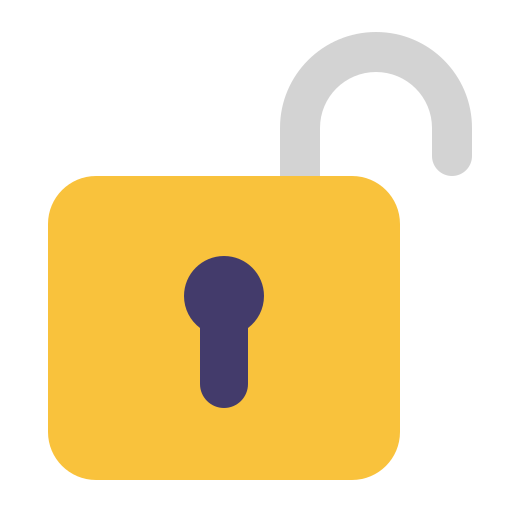
unlocked flat